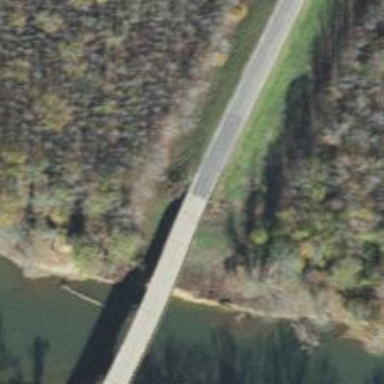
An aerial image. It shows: Secondary road crossing over beam bridge.